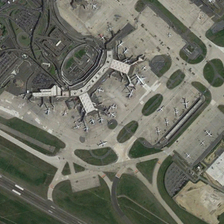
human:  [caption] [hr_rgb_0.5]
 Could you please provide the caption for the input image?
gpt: many planes are in an airport .

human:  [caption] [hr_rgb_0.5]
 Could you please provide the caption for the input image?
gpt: many planes are in an airport .

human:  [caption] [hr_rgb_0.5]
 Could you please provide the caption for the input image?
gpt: many planes are in an airport .

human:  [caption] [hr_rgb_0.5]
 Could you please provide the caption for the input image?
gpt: many planes are in an airport .

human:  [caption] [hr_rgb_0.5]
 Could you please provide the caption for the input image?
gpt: many planes are in an airport .